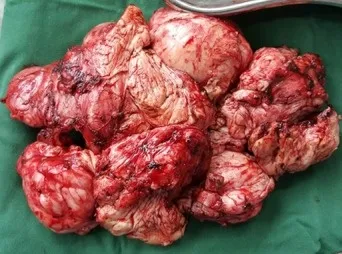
(A) The excised tumour weighed 2.2 kg.
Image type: medical_photograph (other_medical_photograph)